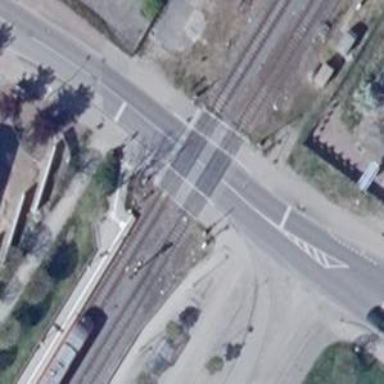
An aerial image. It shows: Level crossing with double half barrier.